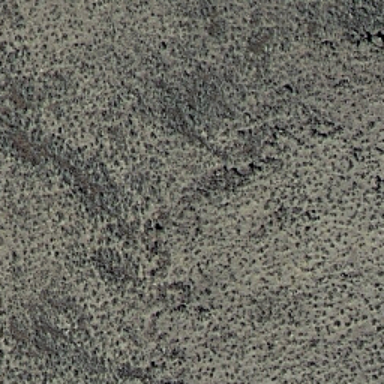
This is a chaparral .